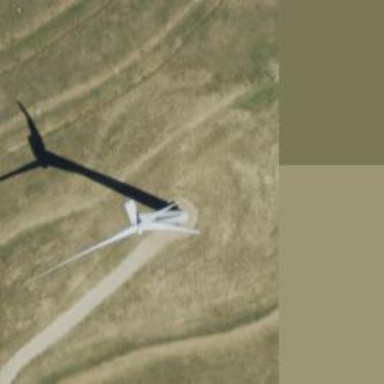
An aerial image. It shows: Wind generator using horizontal axis wind turbines.